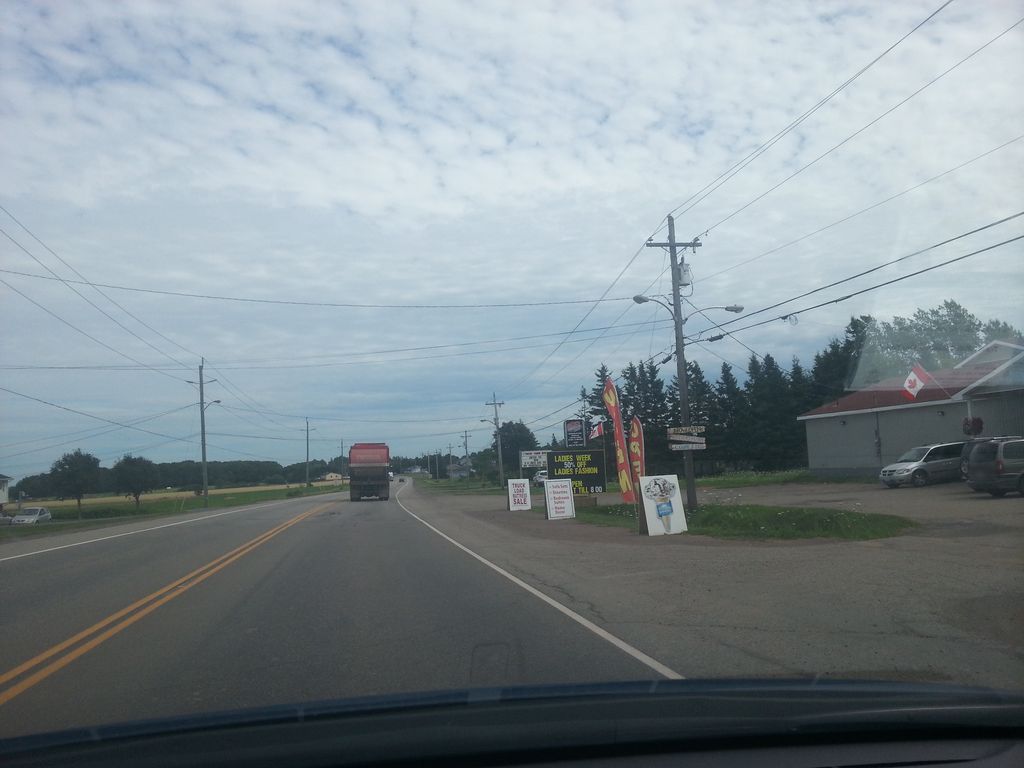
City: charlottetown